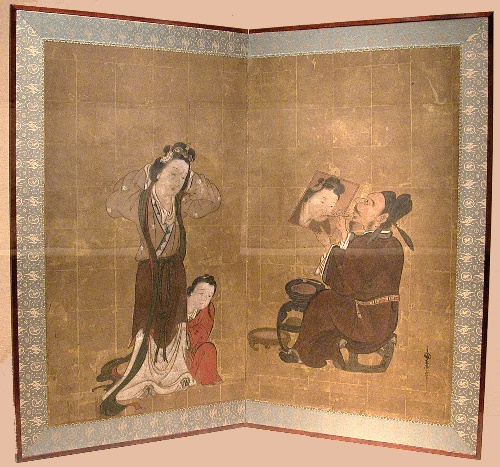
Artist: Miwa Zaiei
Artist bio: died 1789
Date: 18th century
Object type: Screen
Classification: Paintings
Medium: Two-panel folding screen; ink, color, and gold on paper
Culture: Japan
Period: Edo period (1615–1868)
Dimensions: 40 x 49 1/4 in. (101.6 x 125.1 cm)
Department: Asian Art
Credit line: H. O. Havemeyer Collection, Bequest of Mrs. H. O. Havemeyer, 1929
Accession year: 1929
Repository: Metropolitan Museum of Art, New York, NY
Tags: Artists|Painting|Men|Women